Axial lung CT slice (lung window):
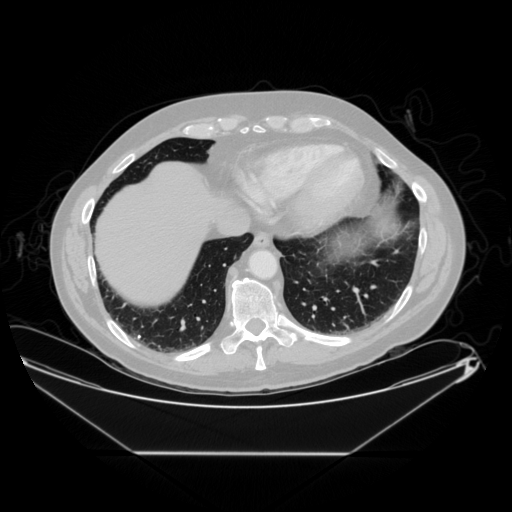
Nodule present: no